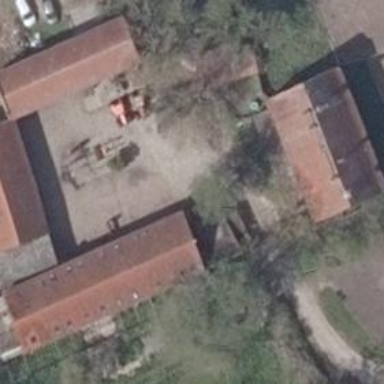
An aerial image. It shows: Building.